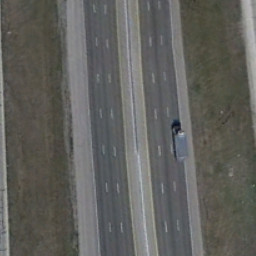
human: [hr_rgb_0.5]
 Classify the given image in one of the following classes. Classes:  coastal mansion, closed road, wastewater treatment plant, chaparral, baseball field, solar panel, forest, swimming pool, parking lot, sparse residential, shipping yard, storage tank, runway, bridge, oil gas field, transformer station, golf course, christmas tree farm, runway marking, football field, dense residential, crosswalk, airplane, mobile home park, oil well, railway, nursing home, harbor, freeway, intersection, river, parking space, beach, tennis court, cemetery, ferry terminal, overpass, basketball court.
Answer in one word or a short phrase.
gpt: freeway